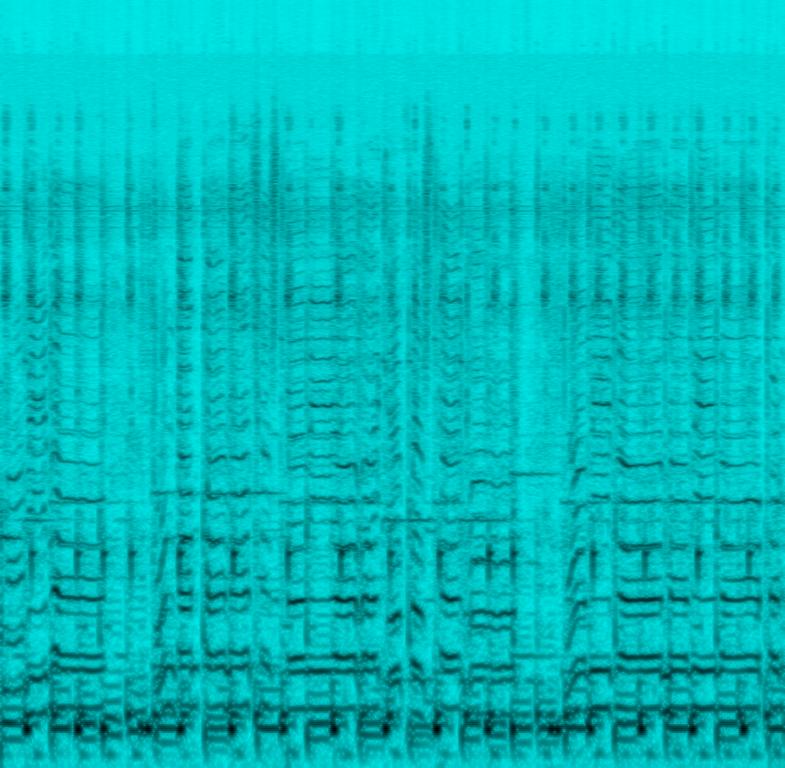
This song is a duet of the Christmas Carol ‘Jingle Bells’ in Spanish. The tempo is medium with keyboard harmony, tambourine beats , hand percussion and accordion accompaniment . The song is cute, simple, cheerful, happy and animated.